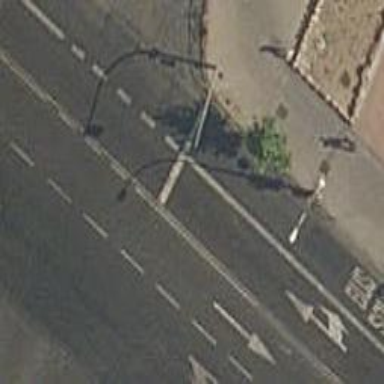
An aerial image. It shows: Road with traffic signals.